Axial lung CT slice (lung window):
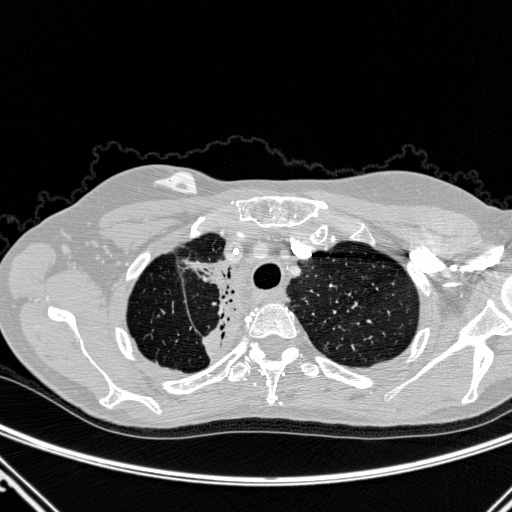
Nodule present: no